Field crop: maize
Growth stage: 2
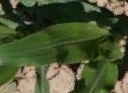
Species: maize